Question: I have a set of data and want to plot them. However I don't know how to plot them nicely. I tried to use bar plot in Matlab and the resulted plot is not readable.
I thought to ask if there is a setting or even a new style to plot my results in a better way.
There are 15 bars for each element of x axis [1:19].
Here you can see the required data:
'''
DAT=...
[2.476 4.142 0.000 4.302 4.302 0.000 0.000 0.000 0.000 0.000 0.000 0.000 0.000 0.000 0.000
6.680 8.703 2.611 6.680 6.680 3.261 0.000 3.799 6.680 0.000 0.000 0.000 0.000 0.000 0.000
7.672 6.498 7.809 7.809 7.809 6.615 5.062 7.809 7.809 3.916 5.895 7.809 2.780 5.195 2.385
27.126 17.441 11.386 0.000 0.000 17.435 0.000 0.000 0.000 0.000 0.000 0.000 0.000 0.000 0.000
0.085 0.156 0.284 0.284 0.284 0.000 0.284 0.284 0.284 0.226 0.284 0.284 0.284 0.284 0.284
10.688 12.159 10.688 10.688 10.688 10.688 10.073 5.633 10.688 0.000 0.000 6.681 0.000 0.000 0.000
11.002 11.020 11.002 11.002 11.002 11.002 11.002 9.456 11.002 5.459 2.434 3.585 3.527 2.160 0.117
2.111 2.111 2.111 2.111 2.111 2.111 2.111 0.000 0.000 2.111 2.111 0.000 0.000 0.581 0.000
9.085 9.906 9.085 1.256 9.085 9.085 9.085 7.299 0.000 9.085 0.000 0.000 0.000 0.000 0.000
3.661 3.661 3.661 3.661 3.661 3.661 3.661 0.000 0.000 1.206 0.000 0.000 0.000 0.000 0.000
3.307 3.703 3.307 2.968 3.307 3.307 3.307 0.000 0.000 3.307 0.000 0.000 0.000 0.000 0.000
4.136 4.123 4.123 4.123 4.123 4.123 4.123 4.123 0.000 4.123 4.123 0.000 3.350 0.000 0.000
2.993 3.000 2.993 2.993 2.993 2.993 0.000 1.134 0.000 2.993 0.000 0.000 1.938 0.000 0.000
1.857 1.864 1.857 1.857 1.857 1.857 1.857 1.857 0.000 1.857 1.857 0.016 1.857 0.704 0.000
3.754 3.754 3.754 3.754 3.754 3.754 3.754 0.000 0.000 3.754 3.754 0.000 0.000 0.000 0.000
2.752 2.760 2.752 2.752 2.752 2.752 2.752 2.752 0.000 2.752 2.752 2.752 2.752 2.752 0.000
3.788 5.611 3.788 3.788 3.788 3.788 3.788 3.369 0.000 3.788 3.788 0.000 3.788 0.000 0.000
0.132 0.123 0.123 0.123 0.132 0.123 0.000 0.000 0.000 0.000 0.000 0.000 0.000 0.000 0.000
15.465 14.081 12.468 4.808 1.787 12.858 11.067 3.644 9.317 11.846 10.631 4.233 8.394 5.094 4.225];
bar(DAT)
'''

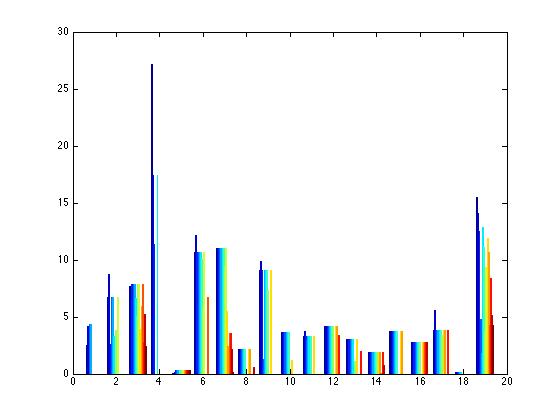
Answer: Try out 'bar3(DAT)'
Output graph: